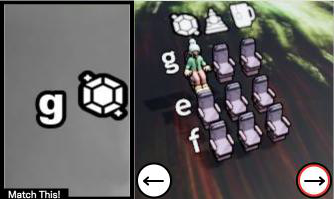
Task: seats
Answer: yes